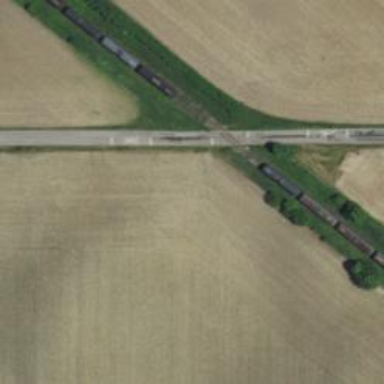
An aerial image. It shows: Railway level crossing.